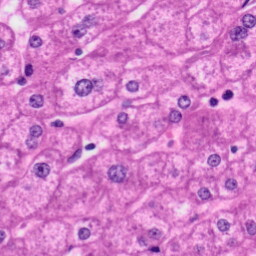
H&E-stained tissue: Liver